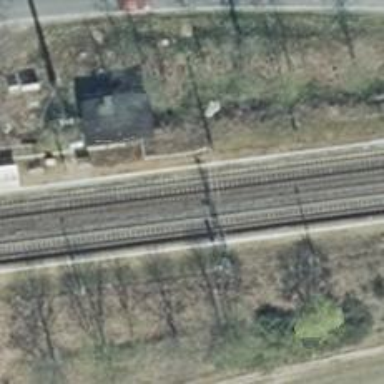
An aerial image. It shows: Stop position for public transport on the railway.